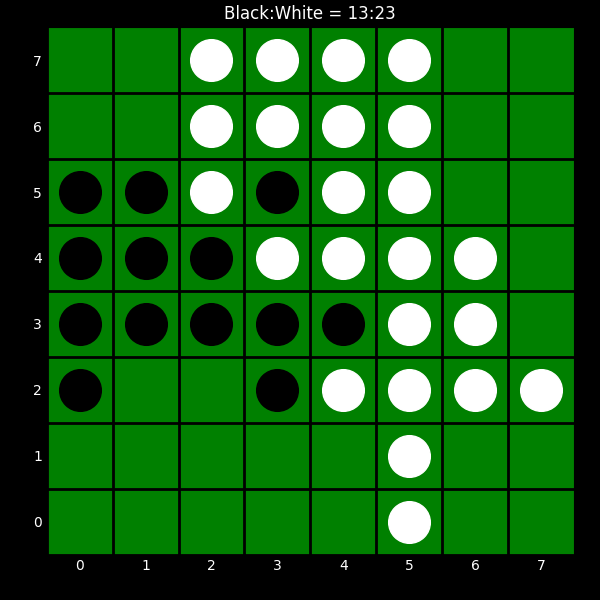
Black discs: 13
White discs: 23